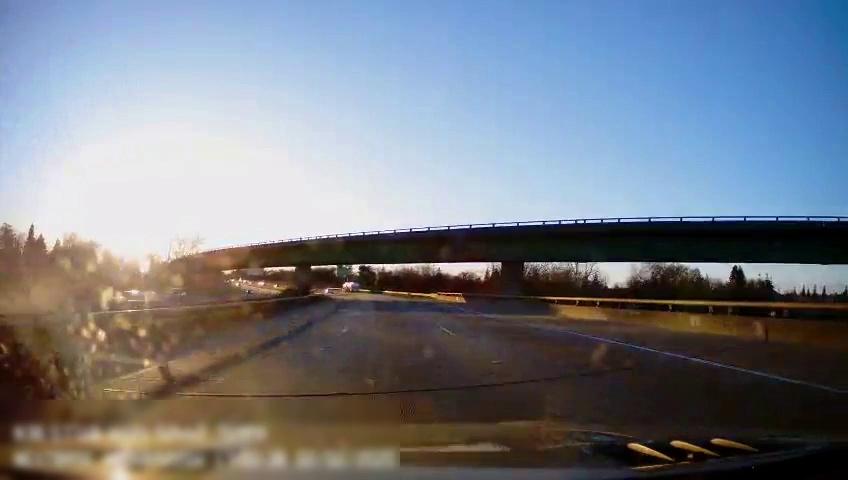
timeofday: Day
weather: Sunny
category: Drivable Space
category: Drivable Space
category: Vehicles | Truck
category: Lanes | Current Lane
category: Lanes | Current Lane
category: Lanes | Alternate Lane